Question: I have searched and searched and couldn't find the answer.
I have strange problem, shown only in Outlook 2010.

As you can see in the image, I have one big table cell (behind the image), and on the other side, on the right (not in the image) table with 9 cells, same structure used in my question which can be found <URL>
Now, I don't understand why Outlook 2010 is not rendering my code properly, and why do I have those black lines (spacing maybe?) on both sides of the image.
Here is my current code, I may have overlooked something... :(
'''
<td rowspan="9"><img alt="Image" src="http://imagelink.com" width="177" height="177" style="margin:15px 0 10px 20px;border-style:solid;border-color:#fff;border-width:7px;-webkit-box-shadow:0 3px 7px 1px #cecece;-moz-box-shadow:0 3px 7px 1px #cecece;box-shadow:0 3px 7px 1px #cecece"></td>
'''
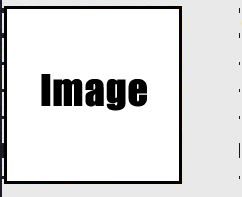
Answer: there is not enough info here to duplicate the problem. I copied your exact scenario from the link provided with the snippet above.
'''
<table>
<tr>
<td rowspan="9"><img alt="Image" src="http://imagelink.com" width="177" height="177" style="margin:15px 0 10px 20px;border-style:solid;border-color:#fff;border-width:7px;-webkit-box-shadow:0 3px 7px 1px #cecece;-moz-box-shadow:0 3px 7px 1px #cecece;box-shadow:0 3px 7px 1px #cecece">
</td>
<td>
Cell 1
</td>
</tr>
<tr>
<td>
Cell 2
</td>
</tr>
<tr>
<td>
Cell 3
</td>
</tr>
<tr>
<td>
Cell 4
</td>
</tr>
<tr>
<td>
Cell 5
</td>
</tr>
<tr>
<td>
Cell 6
</td>
</tr>
<tr>
<td>
Cell 7
</td>
</tr>
<tr>
<td>
Cell 8
</td>
</tr>
<tr>
<td>
Cell 9
</td>
</tr>
</table>
'''
Tested it in Outlook 2010 on Windows 7. No problems. Please include the exact markup. Headers and body content can affect the email.
what machine you are using, Outlook appears differently in XP than 7.
you should not use shorthand CSS for emails. See: <URL>
paddings and margins only work on tables and td tags if they are to be cross email-client compatible: <URL>. Margins however are not supported in Hotmail. Without nesting the image into another table as per the link, you will have padding/margin issues with inner content on the first row.
you need to close all your tags. The image did not have it's closing /.
Try this:
'''
<table>
<tr>
<td>
<table>
<tr>
<td style="padding-top: 15px; padding-right:0px; padding-bottom: 10px; padding-left:20px;" width="177px" height="177px">
<img alt="Image" src="http://imagelink.com" width="177px" height="177px" style="border-style:solid; border-color:#ffffff; border-width:7px; -webkit-box-shadow:0 3px 7px 1px #cecece; -moz-box-shadow:0 3px 7px 1px #cecece; box-shadow:0 3px 7px 1px #cecece" />
</td>
</tr>
</table>
</td>
<td>
<table>
<tr>
<td>
Cell 1
</td>
</tr>
<tr>
<td>
Cell 2
</td>
</tr>
<tr>
<td>
Cell 3
</td>
</tr>
<tr>
<td>
Cell 4
</td>
</tr>
<tr>
<td>
Cell 5
</td>
</tr>
<tr>
<td>
Cell 6
</td>
</tr>
<tr>
<td>
Cell 7
</td>
</tr>
<tr>
<td>
Cell 8
</td>
</tr>
<tr>
<td>
Cell 9
</td>
</tr>
</table>
</td>
</tr>
</table>
'''
Hope it helps!